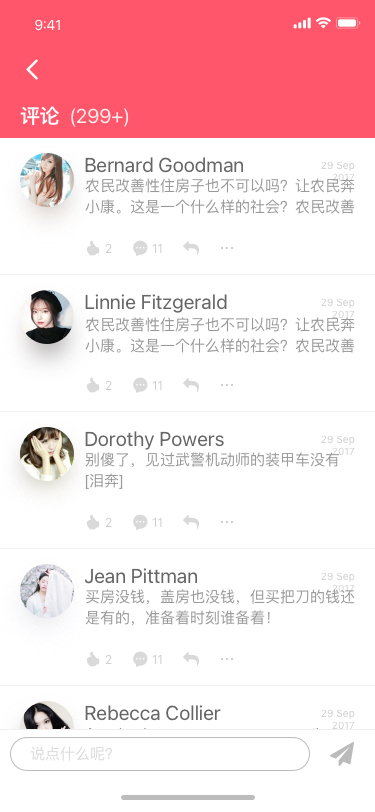
Text in this UI design:
评论  (299+)
Bernard Goodman
29 Sep 2017
2
11
农民改善性住房子也不可以吗？让农民奔小康。这是一个什么样的社会？农民改善性住房子也不可以吗？
Linnie Fitzgerald
29 Sep 2017
2
11
农民改善性住房子也不可以吗？让农民奔小康。这是一个什么样的社会？农民改善性住房子也不可以吗？
Dorothy Powers
29 Sep 2017
2
11
别傻了，见过武警机动师的装甲车没有[泪奔]
Jean Pittman
29 Sep 2017
2
11
买房没钱，盖房也没钱，但买把刀的钱还是有的，准备着时刻谁备着！
Rebecca Collier
29 Sep 2017
2
11
As a business owner or manager, the decision to opt for offshore software development can be difficult. As anyone who has experience knows, there are advantages and disadvantages to outsourcing software development. How then, do you balance the risks and rewards and come out on top? Here are five tips to ensure that you receive an excellent return on investment:

1. Complex project management experience. When selecting an offshore software development company, ensure that they have extensive experience in complex project management. The company’s internal team should run like a well-oiled machine, and they should have longstanding relationships with their own subcontractors. 2. Specialized knowledge and expertise. The most agile software development companies have an extensive network of specialists. These specialists may not be on the company payroll (which is why the company can offer you significant cost savings), but they can be depended upon to complete the necessary tasks on time and within the budget. 3. Knowledge of your industry. In theory, offshore software development companies should be able to perform custom software development for any type of business. There will be less of a learning curve, though, and greater chances for success, if the company has knowledge of your industry or a related industry. For this reason, ask for referrals and determine if the projects the company has managed are similar to or in alignment with the goals of your project.

4. Delineate areas of responsibility. Chances are, you’re considering hiring an offshore software development company because you don’t have the in-house expertise to get the job done and know that it is more cost-effective to outsource the project. Nonetheless, you will need to actively participate in a needs assessment and at various benchmarks throughout the life of the project. By creating a clear delineation of areas of responsibility, you will have a clear understanding of the number of staff hours you need to devote to the project, and plan accordingly. 5. High standards. Both you and the offshore software development company you choose should adhere to high standards. Aside from the talent of the technical experts involved, successful custom software development depends upon rigorous testing. The most dependable companies use the highest industry standards in testing each aspect of the products they create so that you receive a product that is ready to implement. Essentially, the most successful offshore software development companies are competent and flexible, and see their role as an information technology partner who solves your software problems, supports your team, and manages your projects from beginning to end. When you choose such a company, you can rest assured that you will receive an excellent return on investment.
说点什么呢？